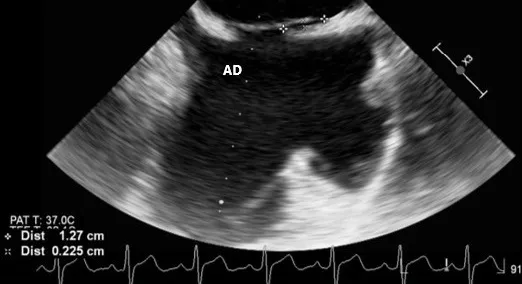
Patent foramen ovale (blue arrow). AD: right atrium; AE: left atrium.
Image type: radiology (ultrasound)